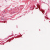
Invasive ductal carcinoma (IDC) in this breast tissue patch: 0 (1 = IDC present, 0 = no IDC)